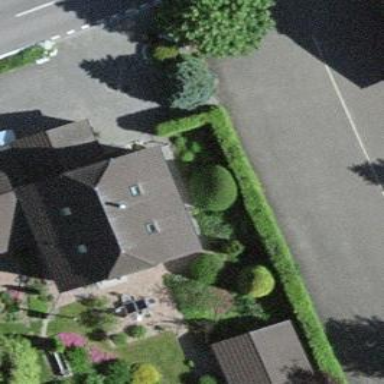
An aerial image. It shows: Residential building with half-hipped roof shape.